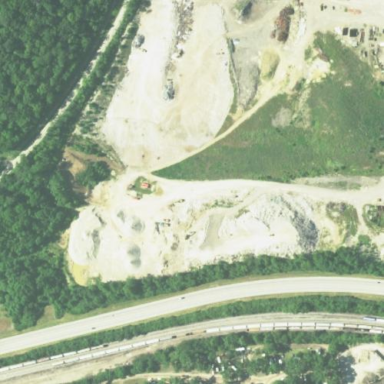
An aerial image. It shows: Quarry that is man-made.